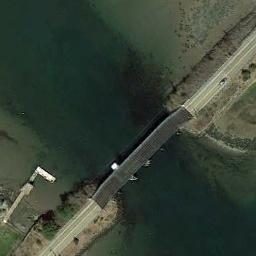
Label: bridge